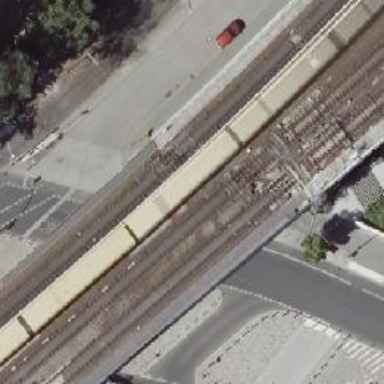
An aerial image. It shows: Bridge carrying electrified railway line with contact line. The railway line is ballastless.